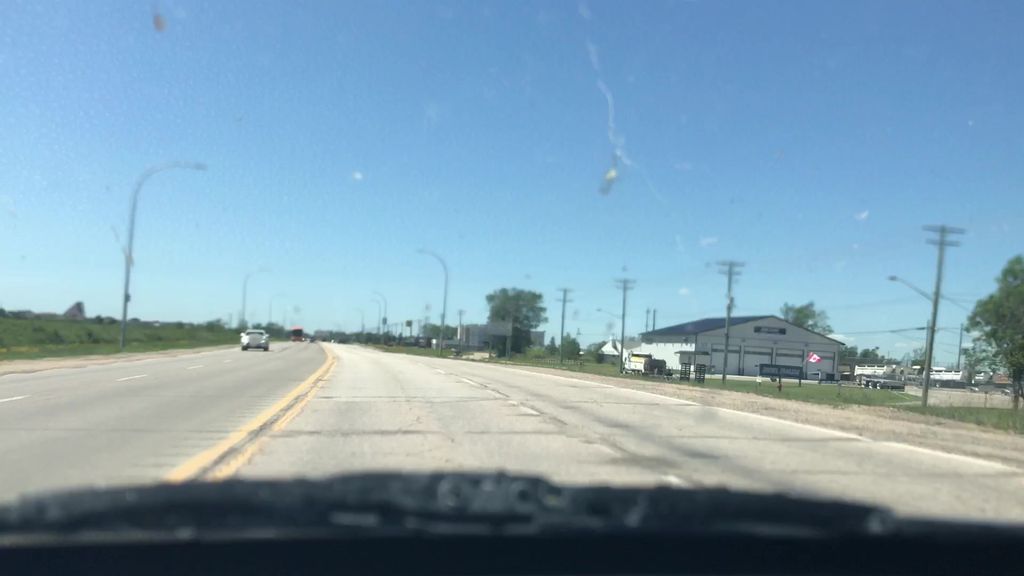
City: winnipeg